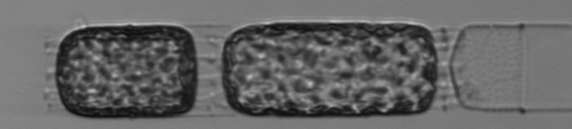
Label: Stephanopyxis